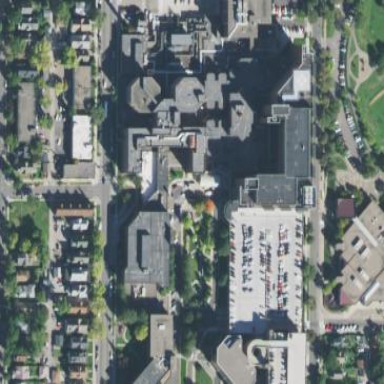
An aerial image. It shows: Hospital providing healthcare services.